Помимо энергии и импульса, фотон может также иметь момент импульса. Момент импульса фотона в луче с круговой поляризацией равен $h$. Он наряду с импульсом и энергией передаётся объектам при поглощении, что может заставить объекты вращаться. Этот принцип используется для вращения наночастиц и создания быстрых вихревых потоков в жидкости. Как показано на рисунке, сферическая золотая наночастица находится в воде между двумя горизонтальными стеклянными пластинами и облучается сверху вниз лазерным лучом с круговой поляризацией. Длина волны лазера в вакууме равна $\lambda = 830~\text{нм}$, диаметр луча равен $d = 1.20 \times 10^{-6}~\text{м}$, а мощность лазера равна $P = 20.0~\text{мВ}$. Радиус наночастиц равен $R = 100~\text{нм}$, плотность золота равна $\rho = 19.32 \times 10^3~\text{кг}/\text{м}^3$. При решении задачи пренебрегайте отражением света на границе раздела сред и поглощением в стекле и воде. Результаты расчётов округляйте до 3 значащих цифр.
Найдите частоту лазера $\nu$ и его интенсивность $I$.
Найдите массу золотой наночастицы $m$ и величину её момента инерции $J$ относительно вертикальной оси, проходящей через её центр. Сечение поглощения света частицей равно $\sigma_{abs} = 0.123 \pi R^2$.
Найдите момент $M$ силы, действующий на частицу со стороны лазера относительно той же оси. На вращающуюся в жидкости сферическую частицу действует момент сил вязкого трения, равный $M_f = 8 \pi \eta r^3 \omega$, где $\omega$ — угловая скорость вращения частицы, $r$ — её радиус, а $\eta$ — вязкость жидкости (значение для воды $\eta = 8.00 \times 10^{-4}~\text{Па} \cdot \text{с}$).
Найдите частоту $f$ установившегося вращения частицы (в оборотах в секунду). В момент времени $t = 0$ изначально покоившуюся частицу начинают облучать лазером.
Найдите зависимость частоты $f(t)$ вращения частицы от времени для $t>0$. Теперь частицу облучают импульсным лазерным лучом, причём во время импульсов интенсивность лазера равна $I$, длительность импульсов равна $T_1$, интервал между импульсами равен $T_2$. Момент начала облучения первым импульсом совпадает с началом отсчёта времени $t = 0$.
Найдите частоту $f_n$ вращения частицы после $n$ полных периодов облучения и найдите предел $f_{n \to \infty}$.
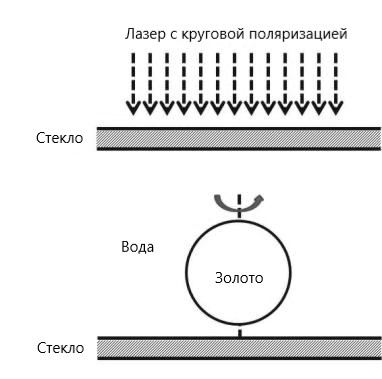
Найдите частоту лазера $\nu$ и его интенсивность $I$.
Ответ: \[\nu = 3.61 \cdot 10^{14}~\text{Гц},~I = 1.77 \cdot 10^{10}~\frac{\text{В}}{\text{м}^2}.\]

Найдите массу золотой наночастицы $m$ и величину её момента инерции $J$ относительно вертикальной оси, проходящей через её центр.
Ответ: \[m = 8.09 \cdot 10^{-17}~\text{кг},~J = 3.24 \cdot 10^{-31}~\text{кг} \cdot \text{м}^2.\]

Найдите момент $M$ силы, действующий на частицу со стороны лазера относительно той же оси.
Ответ: \[M = 3.02 \cdot 10^{-20}~\text{Н} \cdot \text{м}.\]

Найдите частоту $f$ установившегося вращения частицы (в оборотах в секунду).
Ответ: \[f = 2.39 \cdot 10^{2}~\frac{\text{об.}}{\text{с}}.\]

Найдите зависимость частоты $f(t)$ вращения частицы от времени для $t>0$.
Ответ: \[f(t)=\frac{I \sigma_{abs}}{32 \pi^{3} \eta R^{3} \nu}\left(1-e^{20 \pi \eta R t/m}\right).\]

Найдите частоту $f_n$ вращения частицы после $n$ полных периодов облучения и найдите предел $f_{n \to \infty}$.
Ответ: \[f_{n}=\frac{I \sigma_{a b s}}{32 \pi^{3} \eta R^{3} \nu} \frac{1-e^{-20 \pi \eta RT_1/m}}{e^{20 \pi \eta RT_2/m}-e^{-20 \pi n RT_1/m}} \left( 1-e^{-20 \pi n \eta R(T_1+T_2)/m} \right),\] \[f_{n \to \infty}=\frac{I \sigma_{a b s}}{32 \pi^{3} \eta R^{3} \nu} \frac{1-e^{-20 \pi \eta RT_1/m}}{e^{20 \pi \eta RT_2/m}-e^{-20 \pi n RT_1/m}}.\]
Темы:
T, Китайские, Квантовая физика, Фотон